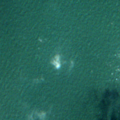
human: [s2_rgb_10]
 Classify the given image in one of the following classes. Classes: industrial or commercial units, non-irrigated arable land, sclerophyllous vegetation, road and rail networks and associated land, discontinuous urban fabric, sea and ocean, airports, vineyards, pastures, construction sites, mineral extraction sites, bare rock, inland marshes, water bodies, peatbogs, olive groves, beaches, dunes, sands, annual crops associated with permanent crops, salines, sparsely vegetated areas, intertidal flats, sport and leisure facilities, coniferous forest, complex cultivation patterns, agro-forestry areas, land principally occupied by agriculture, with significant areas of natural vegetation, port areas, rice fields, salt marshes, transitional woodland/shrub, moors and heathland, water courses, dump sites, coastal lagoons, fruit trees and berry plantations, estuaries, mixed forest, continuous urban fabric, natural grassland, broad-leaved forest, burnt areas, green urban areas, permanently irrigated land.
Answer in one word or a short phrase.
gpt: sea and ocean